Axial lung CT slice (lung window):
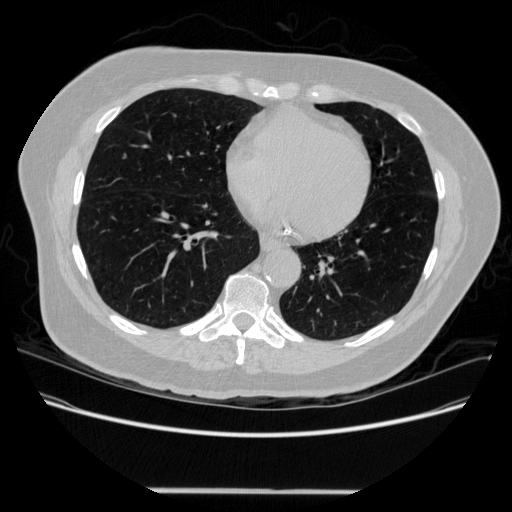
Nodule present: no